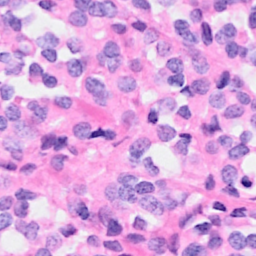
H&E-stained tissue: Breast